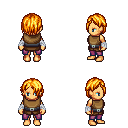
a pixel art fantasy rpg character, female body template, human, tanned skin, leather chest armor, magenta pants, light blonde bangs hairstyle, white cloth bandages, four views (front, back, left, right), 2x2 character sprite sheet, small pixel art, hard edges, no anti-aliasing